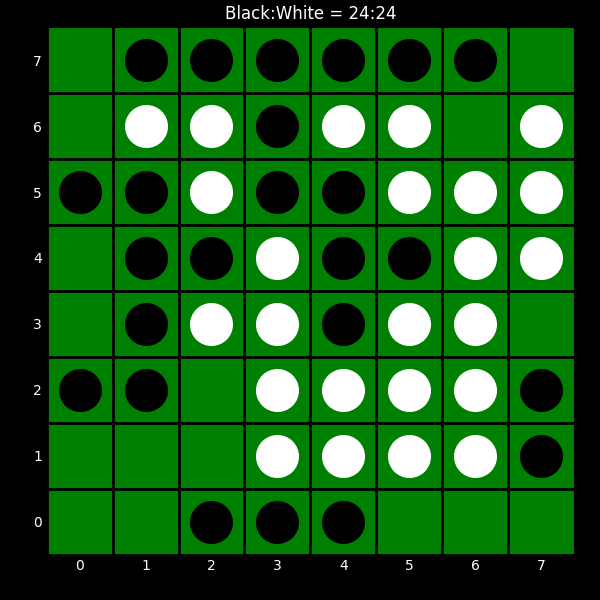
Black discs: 24
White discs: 24